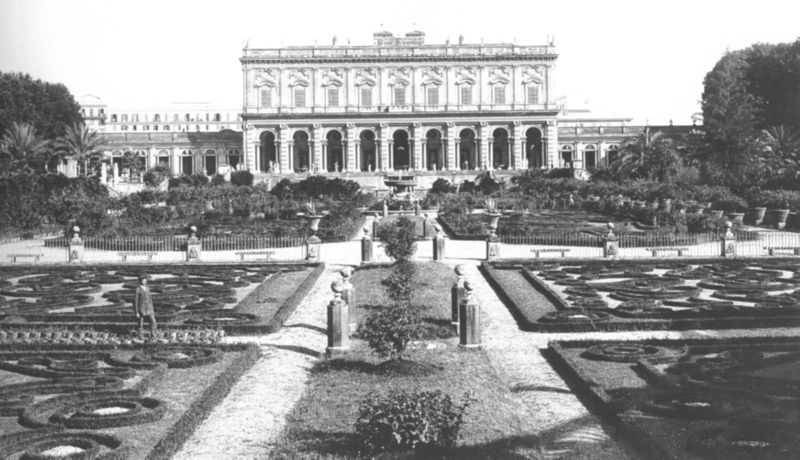
Titel: Villa Albani, Gartenfassade
Künstler: Carlo Marchionni
Standort: Rom, Villa Albani (EU - I - Latium)
Schlagwörter: mann, weiß, bäume, fenster, pfeiler, schwarz, säulen, dach, gebäude, haus, park, schloss, weg, zaun, architektur, barock, sockel, sträucher, wege, rokoko, garten, kübel, fassade, palme, foto, fotografie, schwarzweiß, bänke, kapitelle, beete, palmen, fontäne, buchs, buchsbaum, toto, gartenj, vasen, paterres, fontaäen